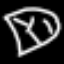
Label: diamond